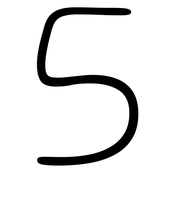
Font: Gluten_Thin